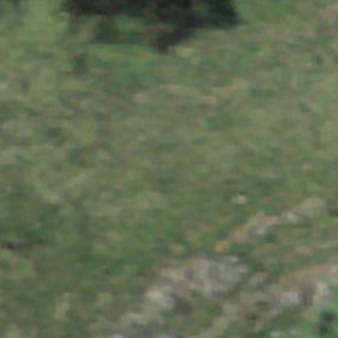
Label: other